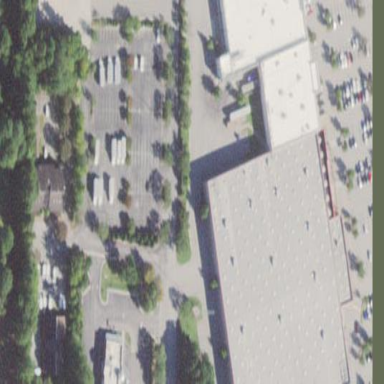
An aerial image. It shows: Wholesale shop housed in building.